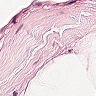
Metastatic tissue present: no